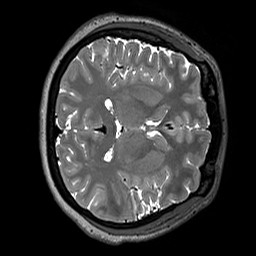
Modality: T2w
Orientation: axial
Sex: female
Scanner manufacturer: siemens
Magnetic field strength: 3 T
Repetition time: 3 s
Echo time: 0.409 s